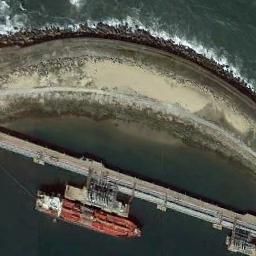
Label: ship